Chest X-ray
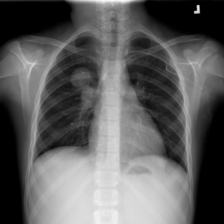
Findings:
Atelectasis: negative
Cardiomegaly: negative
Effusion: negative
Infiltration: negative
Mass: positive
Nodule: negative
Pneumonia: negative
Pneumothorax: negative
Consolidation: negative
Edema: negative
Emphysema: negative
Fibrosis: negative
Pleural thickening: negative
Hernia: negative